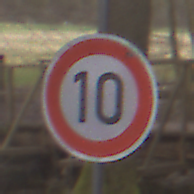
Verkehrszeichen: Geschwindigkeit10
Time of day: MorningAfternoon
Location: Outdoor (Nature)
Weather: Overcast
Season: Autumn
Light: Natural